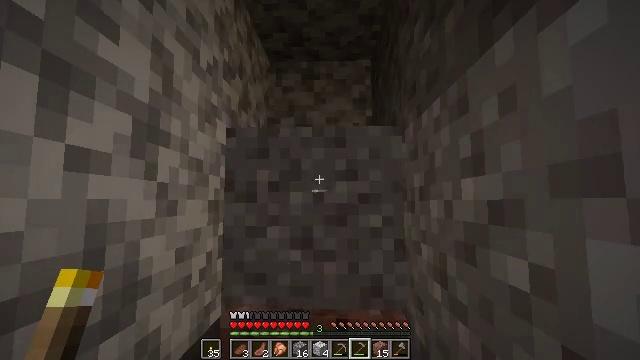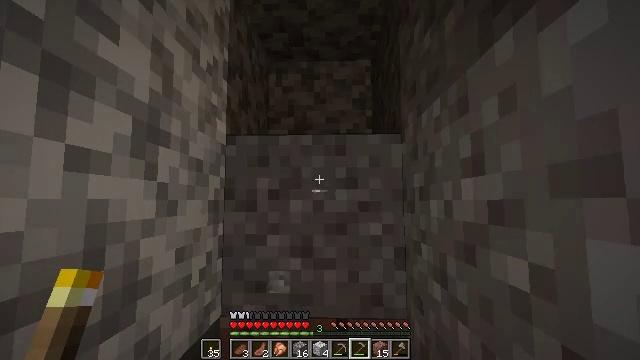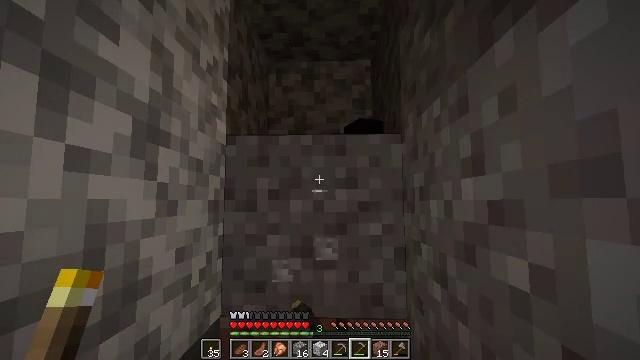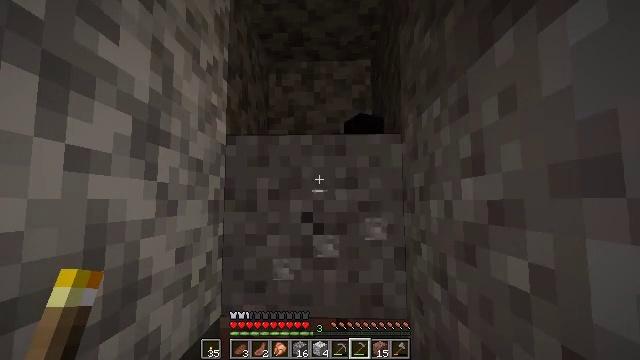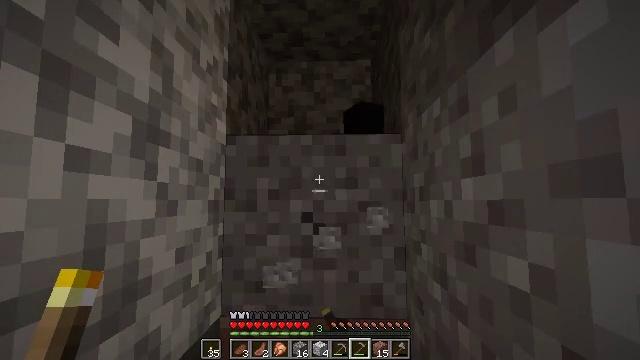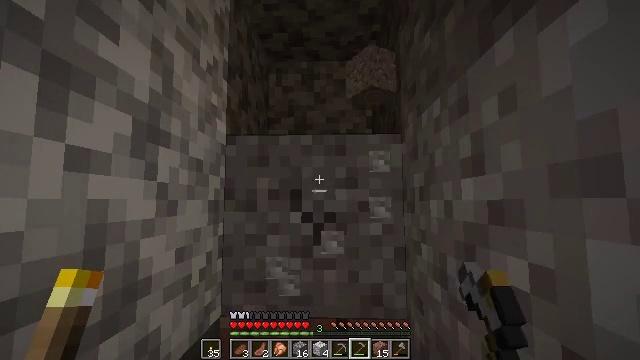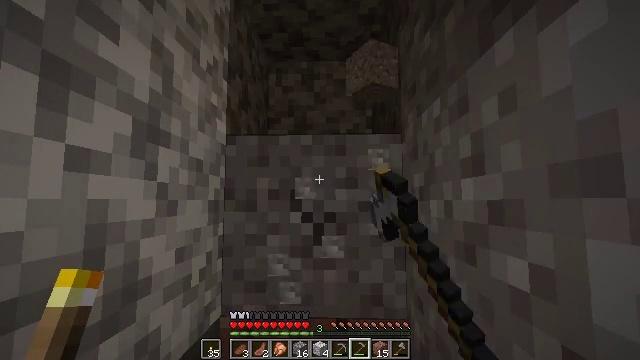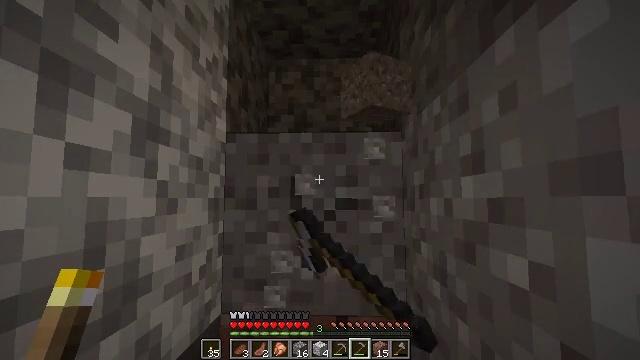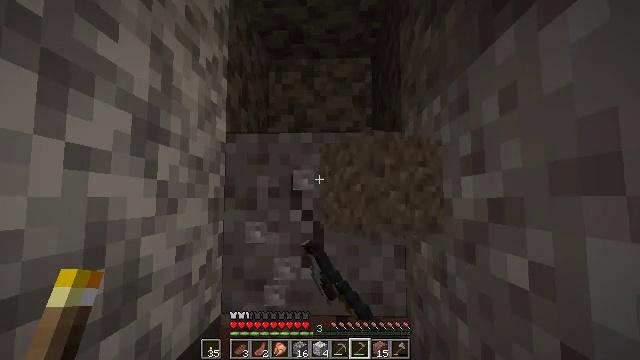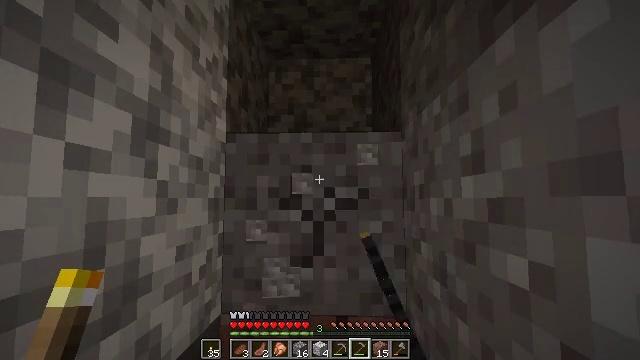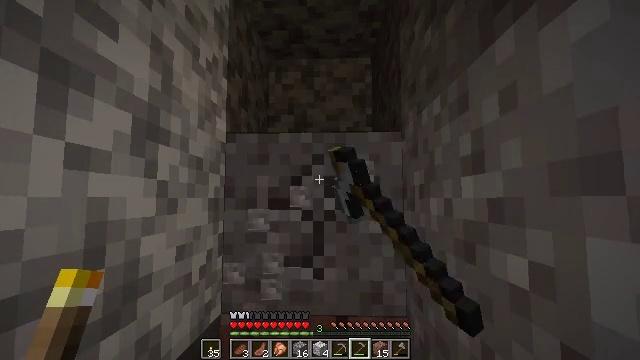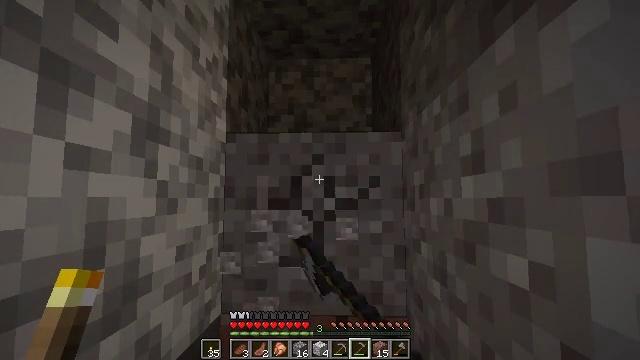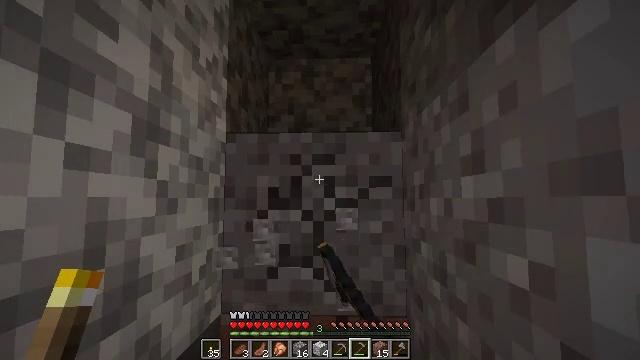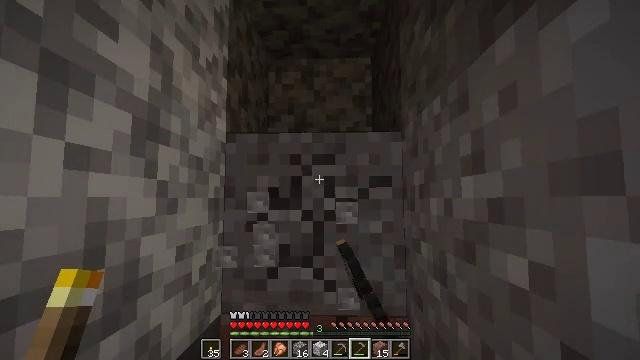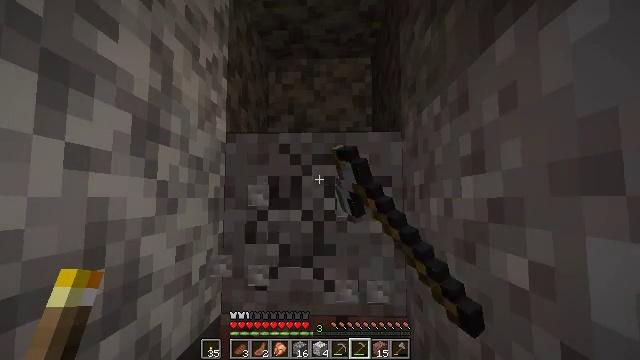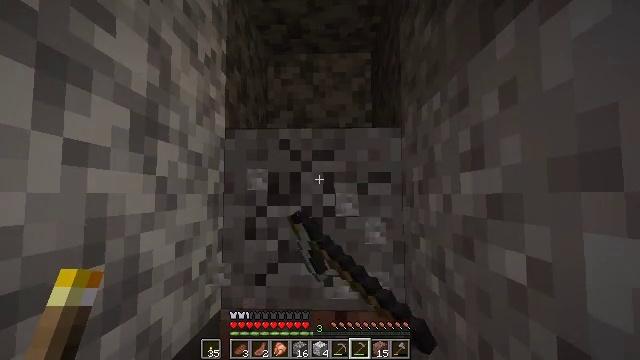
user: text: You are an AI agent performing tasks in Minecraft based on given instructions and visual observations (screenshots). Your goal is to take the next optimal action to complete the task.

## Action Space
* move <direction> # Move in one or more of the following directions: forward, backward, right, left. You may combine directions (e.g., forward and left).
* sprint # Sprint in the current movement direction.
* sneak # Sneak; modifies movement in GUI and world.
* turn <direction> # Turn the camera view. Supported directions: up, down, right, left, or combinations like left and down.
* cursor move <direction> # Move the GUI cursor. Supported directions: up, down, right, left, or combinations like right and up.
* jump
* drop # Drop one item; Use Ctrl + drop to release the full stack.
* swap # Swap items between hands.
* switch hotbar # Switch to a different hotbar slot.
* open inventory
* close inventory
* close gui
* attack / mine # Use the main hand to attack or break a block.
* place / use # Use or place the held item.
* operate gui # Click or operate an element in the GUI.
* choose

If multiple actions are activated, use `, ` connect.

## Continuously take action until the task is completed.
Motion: motion action
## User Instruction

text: Shovel up some gravel.
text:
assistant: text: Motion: attack / mine
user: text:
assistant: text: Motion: attack / mine
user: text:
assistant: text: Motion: attack / mine
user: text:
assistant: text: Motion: attack / mine
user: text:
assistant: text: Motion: attack / mine
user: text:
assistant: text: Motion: attack / mine
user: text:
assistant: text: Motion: attack / mine
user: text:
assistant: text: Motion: attack / mine
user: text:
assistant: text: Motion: attack / mine
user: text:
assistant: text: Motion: attack / mine
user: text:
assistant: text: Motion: attack / mine
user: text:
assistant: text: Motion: attack / mine
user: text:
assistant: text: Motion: attack / mine
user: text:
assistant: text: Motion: attack / mine
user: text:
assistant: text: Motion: attack / mine
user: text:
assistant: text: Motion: turn down, attack / mine
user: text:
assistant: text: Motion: turn down, attack / mine
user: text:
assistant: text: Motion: attack / mine
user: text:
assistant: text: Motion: attack / mine
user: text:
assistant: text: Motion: attack / mine
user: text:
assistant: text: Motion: attack / mine
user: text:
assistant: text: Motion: attack / mine
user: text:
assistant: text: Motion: attack / mine
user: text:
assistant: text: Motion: attack / mine